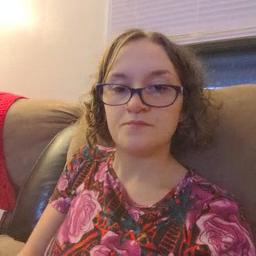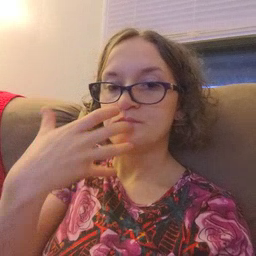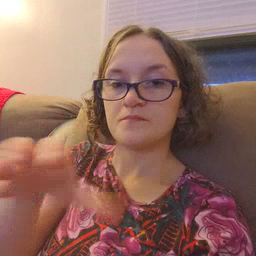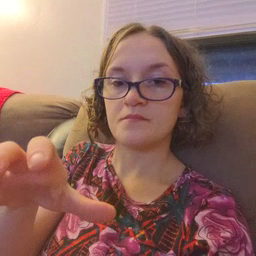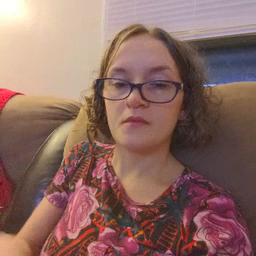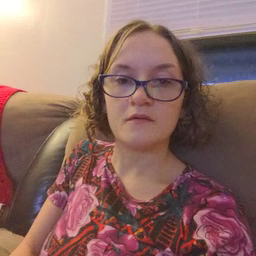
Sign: hot